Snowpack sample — Snodgrass Mountain, Crested Butte, Colorado (2/4/25, 12:06 PM MST)
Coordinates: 38.923, -106.968
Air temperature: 35 °F
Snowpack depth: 80 cm
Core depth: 60 cm
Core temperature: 32 °F
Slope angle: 14°, slope face: 78°
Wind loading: low
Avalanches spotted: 0
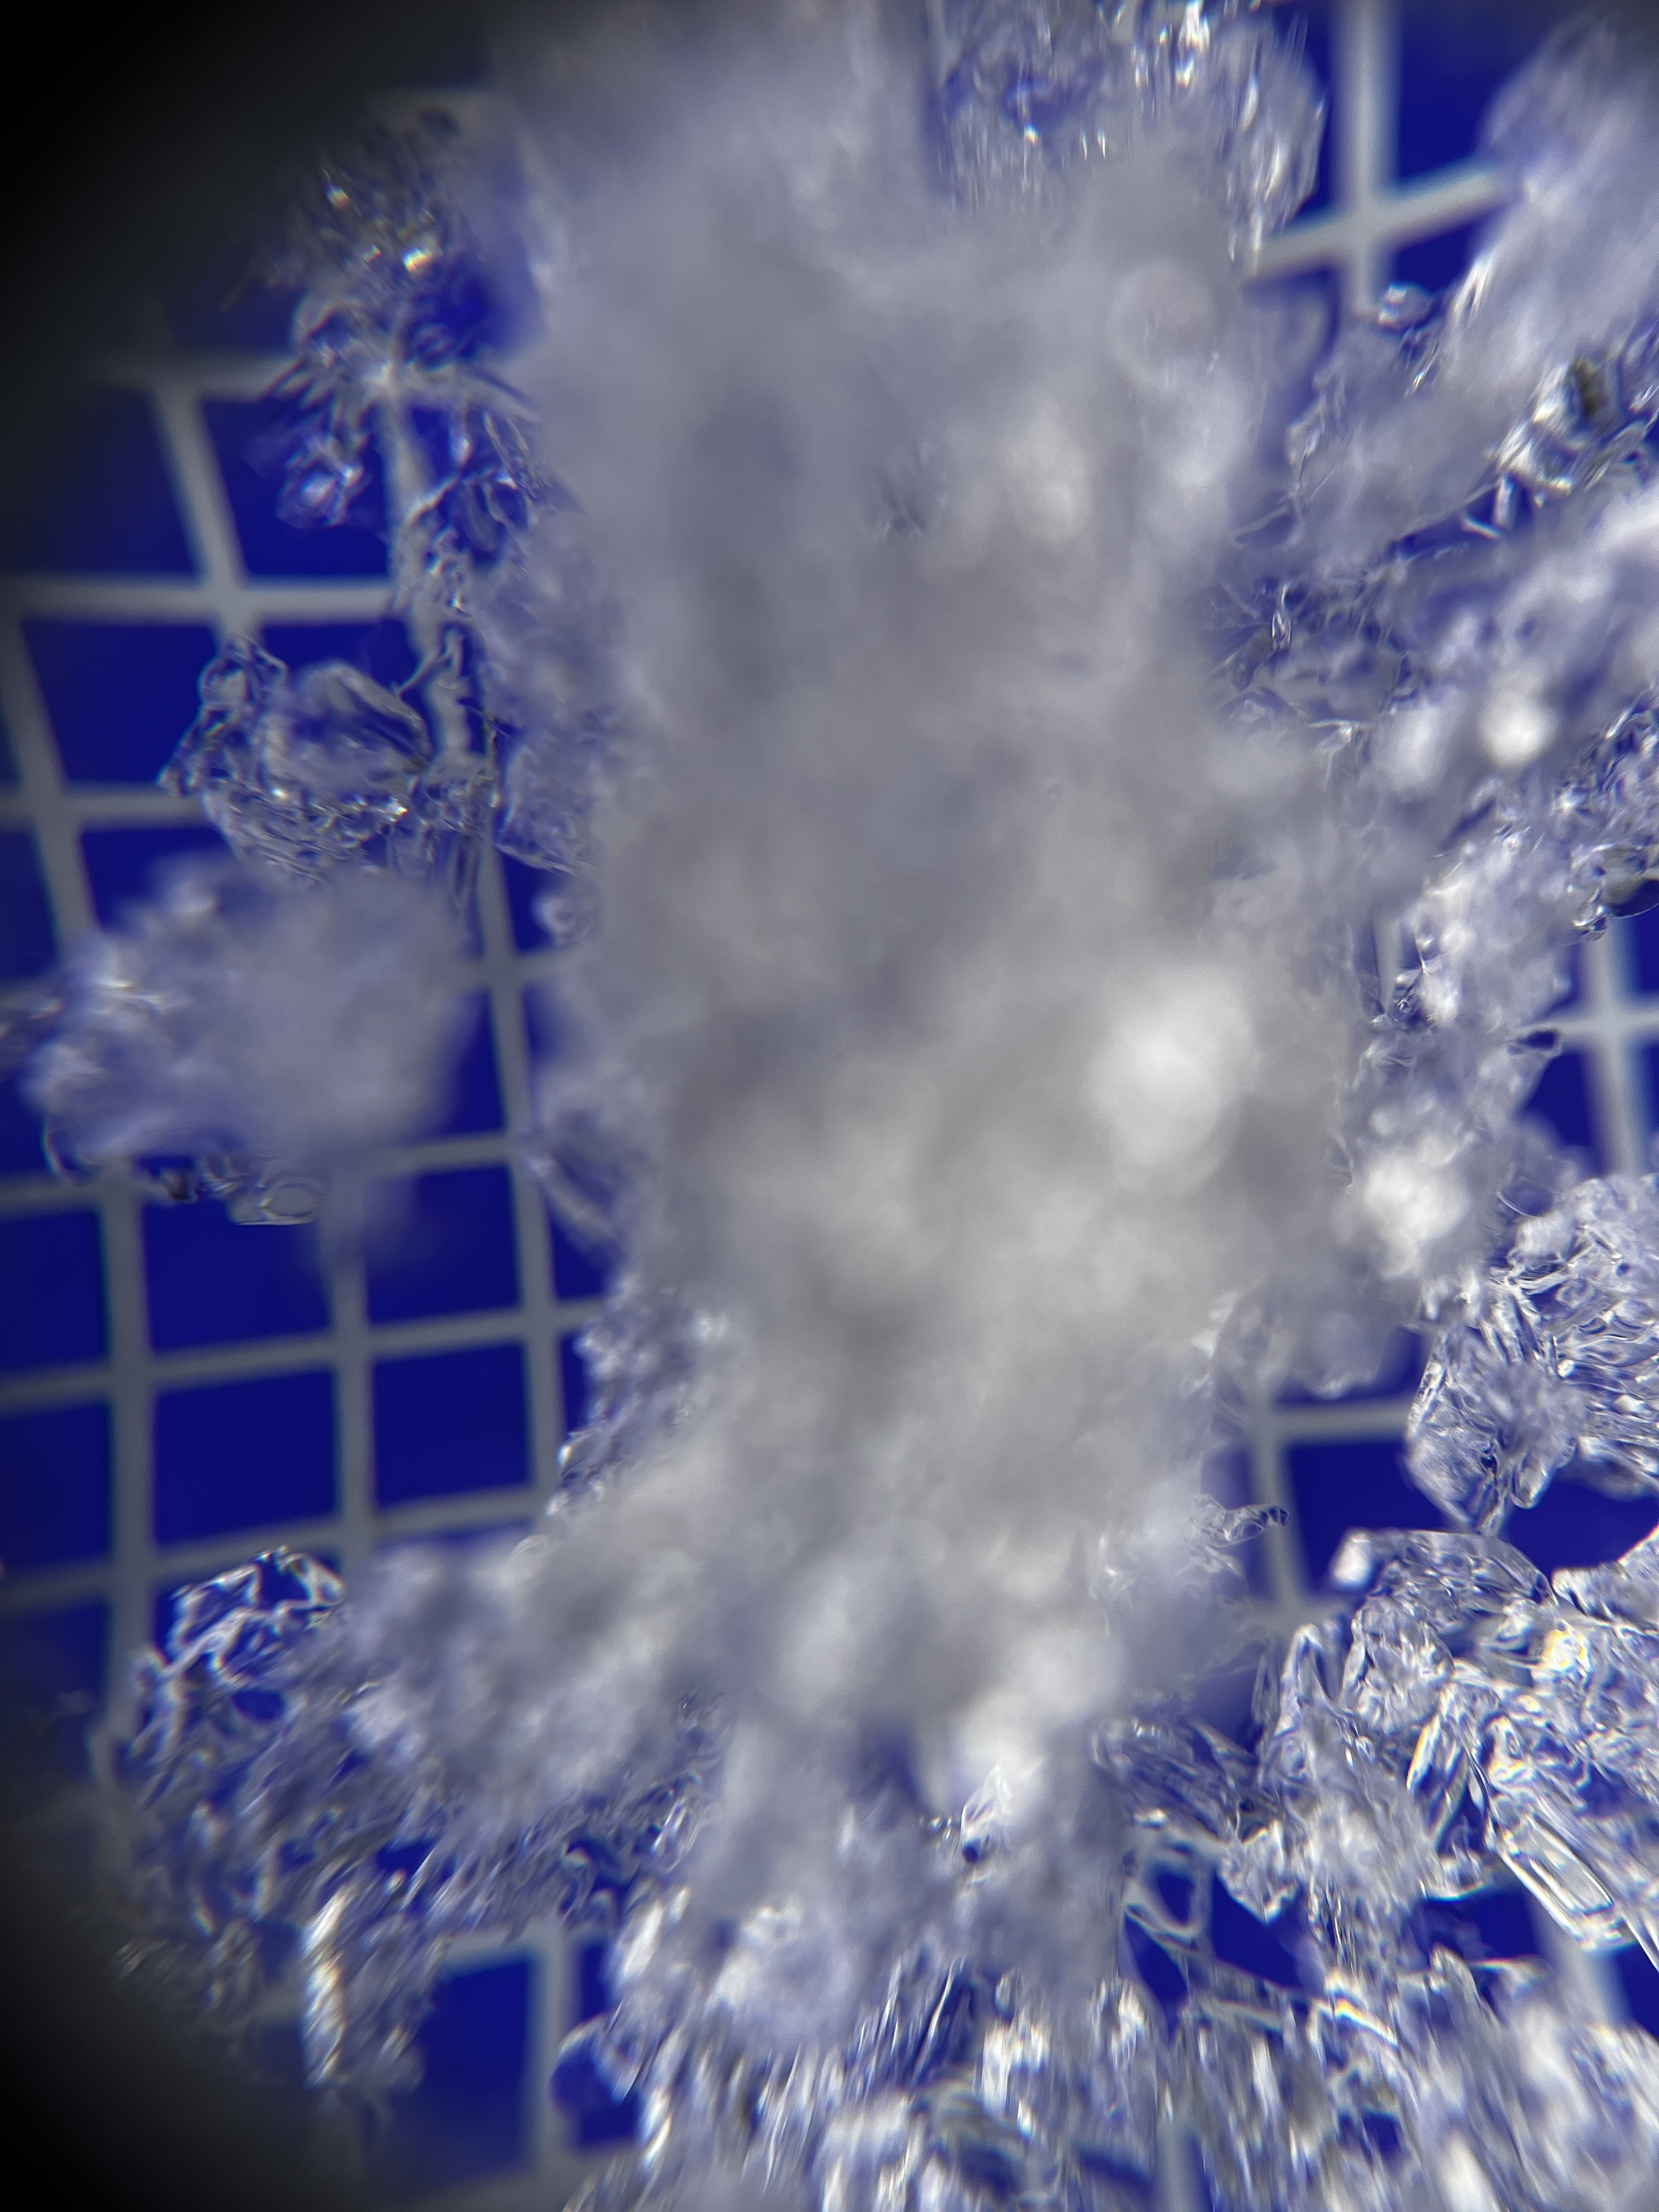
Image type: magnified_profile
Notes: No avalanches nearby, unusually warm weather for the last month reported by residents, Collected 25 yards from treeline